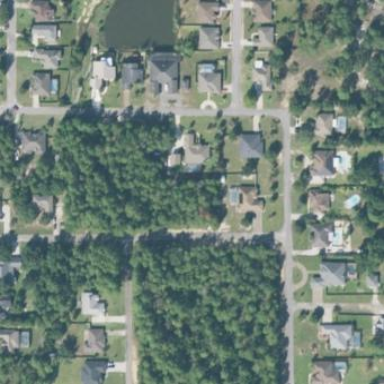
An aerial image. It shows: This residential area consists of single-family homes.